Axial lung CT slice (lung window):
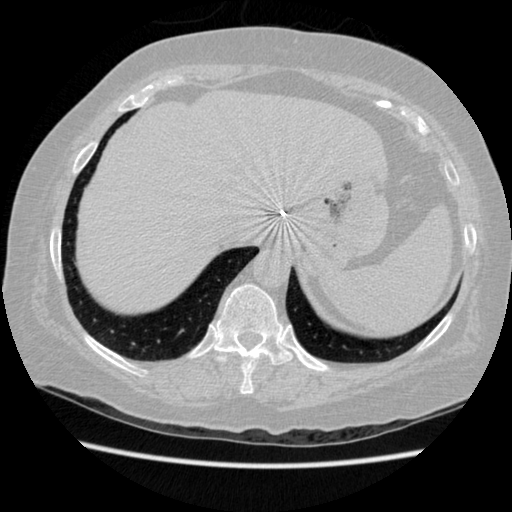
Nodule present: no